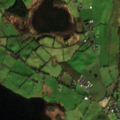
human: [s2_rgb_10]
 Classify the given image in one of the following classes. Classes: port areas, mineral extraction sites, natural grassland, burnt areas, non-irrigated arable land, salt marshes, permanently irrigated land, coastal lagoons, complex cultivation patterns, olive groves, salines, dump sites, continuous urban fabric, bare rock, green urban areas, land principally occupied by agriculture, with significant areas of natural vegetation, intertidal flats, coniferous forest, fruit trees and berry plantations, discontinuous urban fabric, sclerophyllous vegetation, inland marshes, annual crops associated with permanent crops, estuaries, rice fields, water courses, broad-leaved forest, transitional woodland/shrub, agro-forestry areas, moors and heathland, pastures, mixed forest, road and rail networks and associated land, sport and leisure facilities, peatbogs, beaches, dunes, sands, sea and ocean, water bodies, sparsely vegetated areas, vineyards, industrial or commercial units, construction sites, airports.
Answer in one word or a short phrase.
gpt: pastures, water bodies